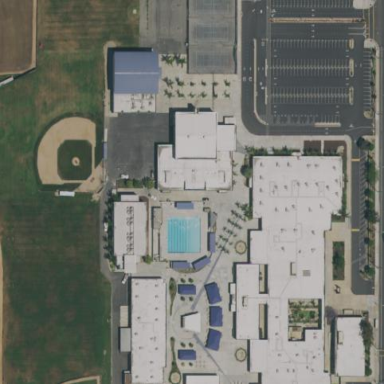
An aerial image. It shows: School.